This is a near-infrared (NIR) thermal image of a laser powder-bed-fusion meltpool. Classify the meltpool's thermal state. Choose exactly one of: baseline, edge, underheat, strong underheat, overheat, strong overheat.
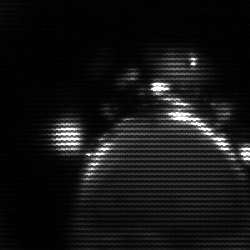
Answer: edge